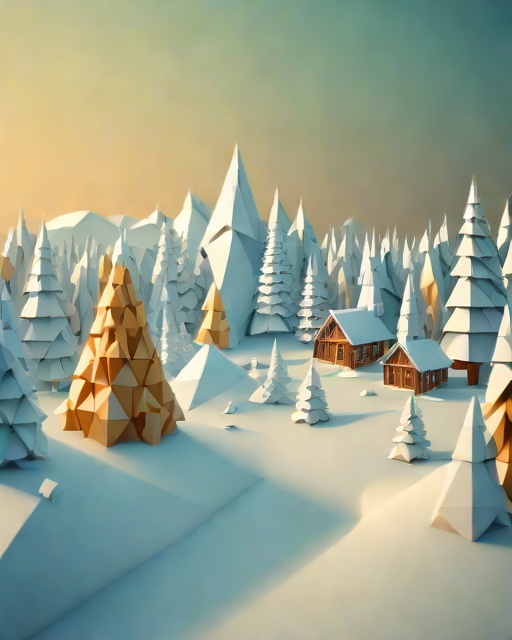
Category: Holiday